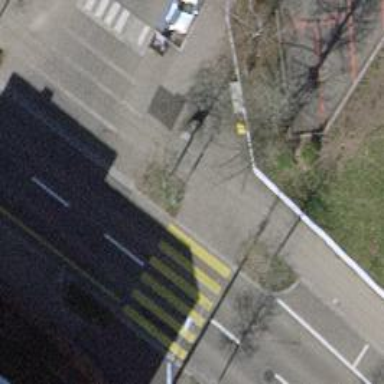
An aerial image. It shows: Sidewalk.